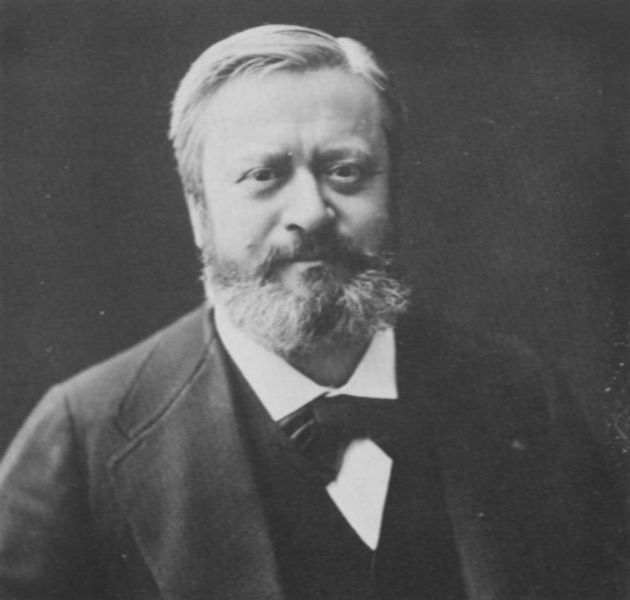
Titel: Edmond About (1828-1885), Journalist und Schriftsteller
Künstler: Atelier Nadar
Institution: unbekannt
Schlagwörter: mann, schatten, weiß, frisur, grau, hell, licht, mund, nase, profil, schwarz, stirn, blick, schleife, anzug, bart, hemd, jacke, arme, augen, gesicht, kragen, vollbart, ärmel, bildnis, hals, herr, portrait, porträt, haare, mantel, sitzend, händler, kaufmann, brustbild, en face, frontal, scheitel, lächeln, ausdruck, fliege, hemdkragen, revers, jacket, weste, geneigt, foto, fotografie, photographie, schwarz-weiss, volbart, frontansicht, aufnahme, struppig, formatfüllend, nadar, hmd, arem, bildfüllend, mantelkragen, industrieller